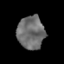
Tissue: lung
Cell type: Endothelial cells
Senescence score: 0.1607
Nuclear area (px): 877
Mean DAPI intensity: 110.684